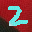
Label: 2